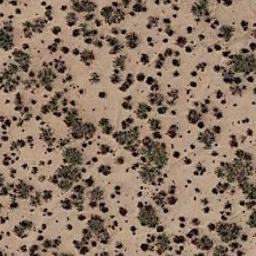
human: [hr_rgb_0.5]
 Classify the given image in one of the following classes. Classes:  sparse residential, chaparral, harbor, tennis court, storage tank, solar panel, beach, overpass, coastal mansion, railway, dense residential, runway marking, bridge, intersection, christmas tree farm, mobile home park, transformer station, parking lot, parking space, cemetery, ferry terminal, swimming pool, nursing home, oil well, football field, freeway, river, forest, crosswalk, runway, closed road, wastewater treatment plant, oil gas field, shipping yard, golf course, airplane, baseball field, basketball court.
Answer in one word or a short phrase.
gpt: chaparral